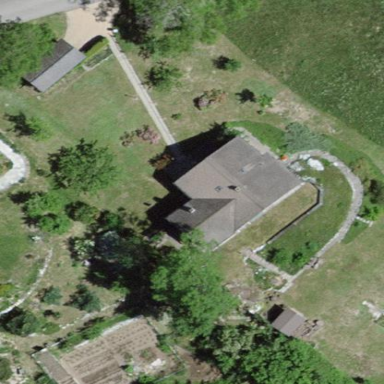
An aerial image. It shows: Simple and straightforward house.